Interaction volume radius: 5 \u00c5
Interaction volume height: 50 \u00c5
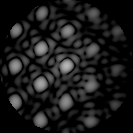
Disorder parameter: 0.1105